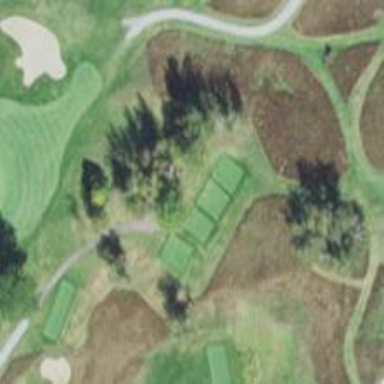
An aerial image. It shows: Service road used as golf cart path.